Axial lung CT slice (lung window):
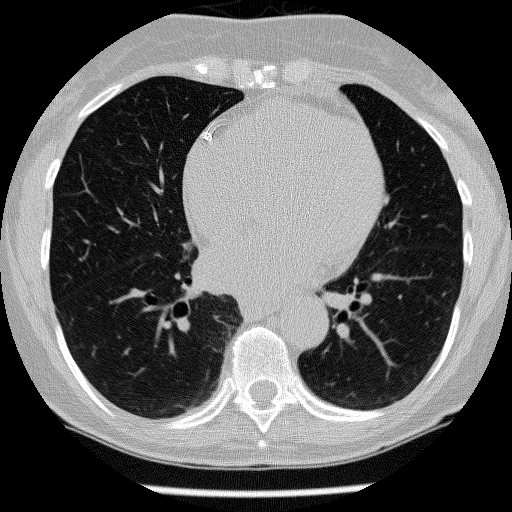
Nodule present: no